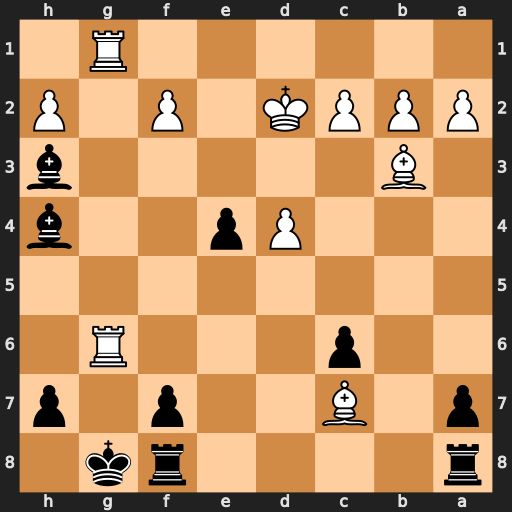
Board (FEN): r4rk1/p1B2p1p/2p3R1/8/3Pp2b/1B5b/PPPK1P1P/6R1
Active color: b
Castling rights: -
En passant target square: -
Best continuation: hxg6 Rxg6+ Kh7